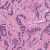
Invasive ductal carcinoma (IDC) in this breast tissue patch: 1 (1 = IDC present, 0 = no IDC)